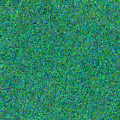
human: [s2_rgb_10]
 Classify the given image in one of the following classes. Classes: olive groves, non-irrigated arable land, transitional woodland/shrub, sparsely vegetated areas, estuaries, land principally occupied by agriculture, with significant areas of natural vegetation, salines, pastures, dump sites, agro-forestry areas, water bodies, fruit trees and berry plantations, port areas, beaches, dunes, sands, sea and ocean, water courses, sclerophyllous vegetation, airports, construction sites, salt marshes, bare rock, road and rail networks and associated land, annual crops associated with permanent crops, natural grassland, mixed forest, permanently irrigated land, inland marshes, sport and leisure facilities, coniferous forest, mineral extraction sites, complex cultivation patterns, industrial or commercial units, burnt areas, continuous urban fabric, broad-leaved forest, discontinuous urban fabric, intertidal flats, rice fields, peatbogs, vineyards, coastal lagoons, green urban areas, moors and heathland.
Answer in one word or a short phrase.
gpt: sea and ocean